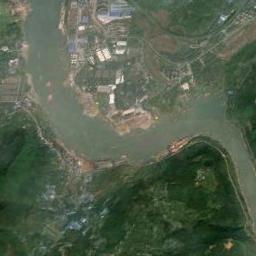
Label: river